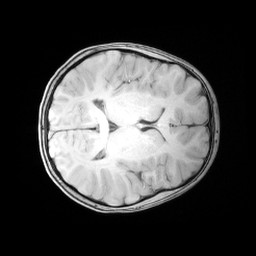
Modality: MP2RAGE
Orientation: axial
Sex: female
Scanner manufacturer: siemens
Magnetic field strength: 3 T
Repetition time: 5 s
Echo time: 0.00355 s